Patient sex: M
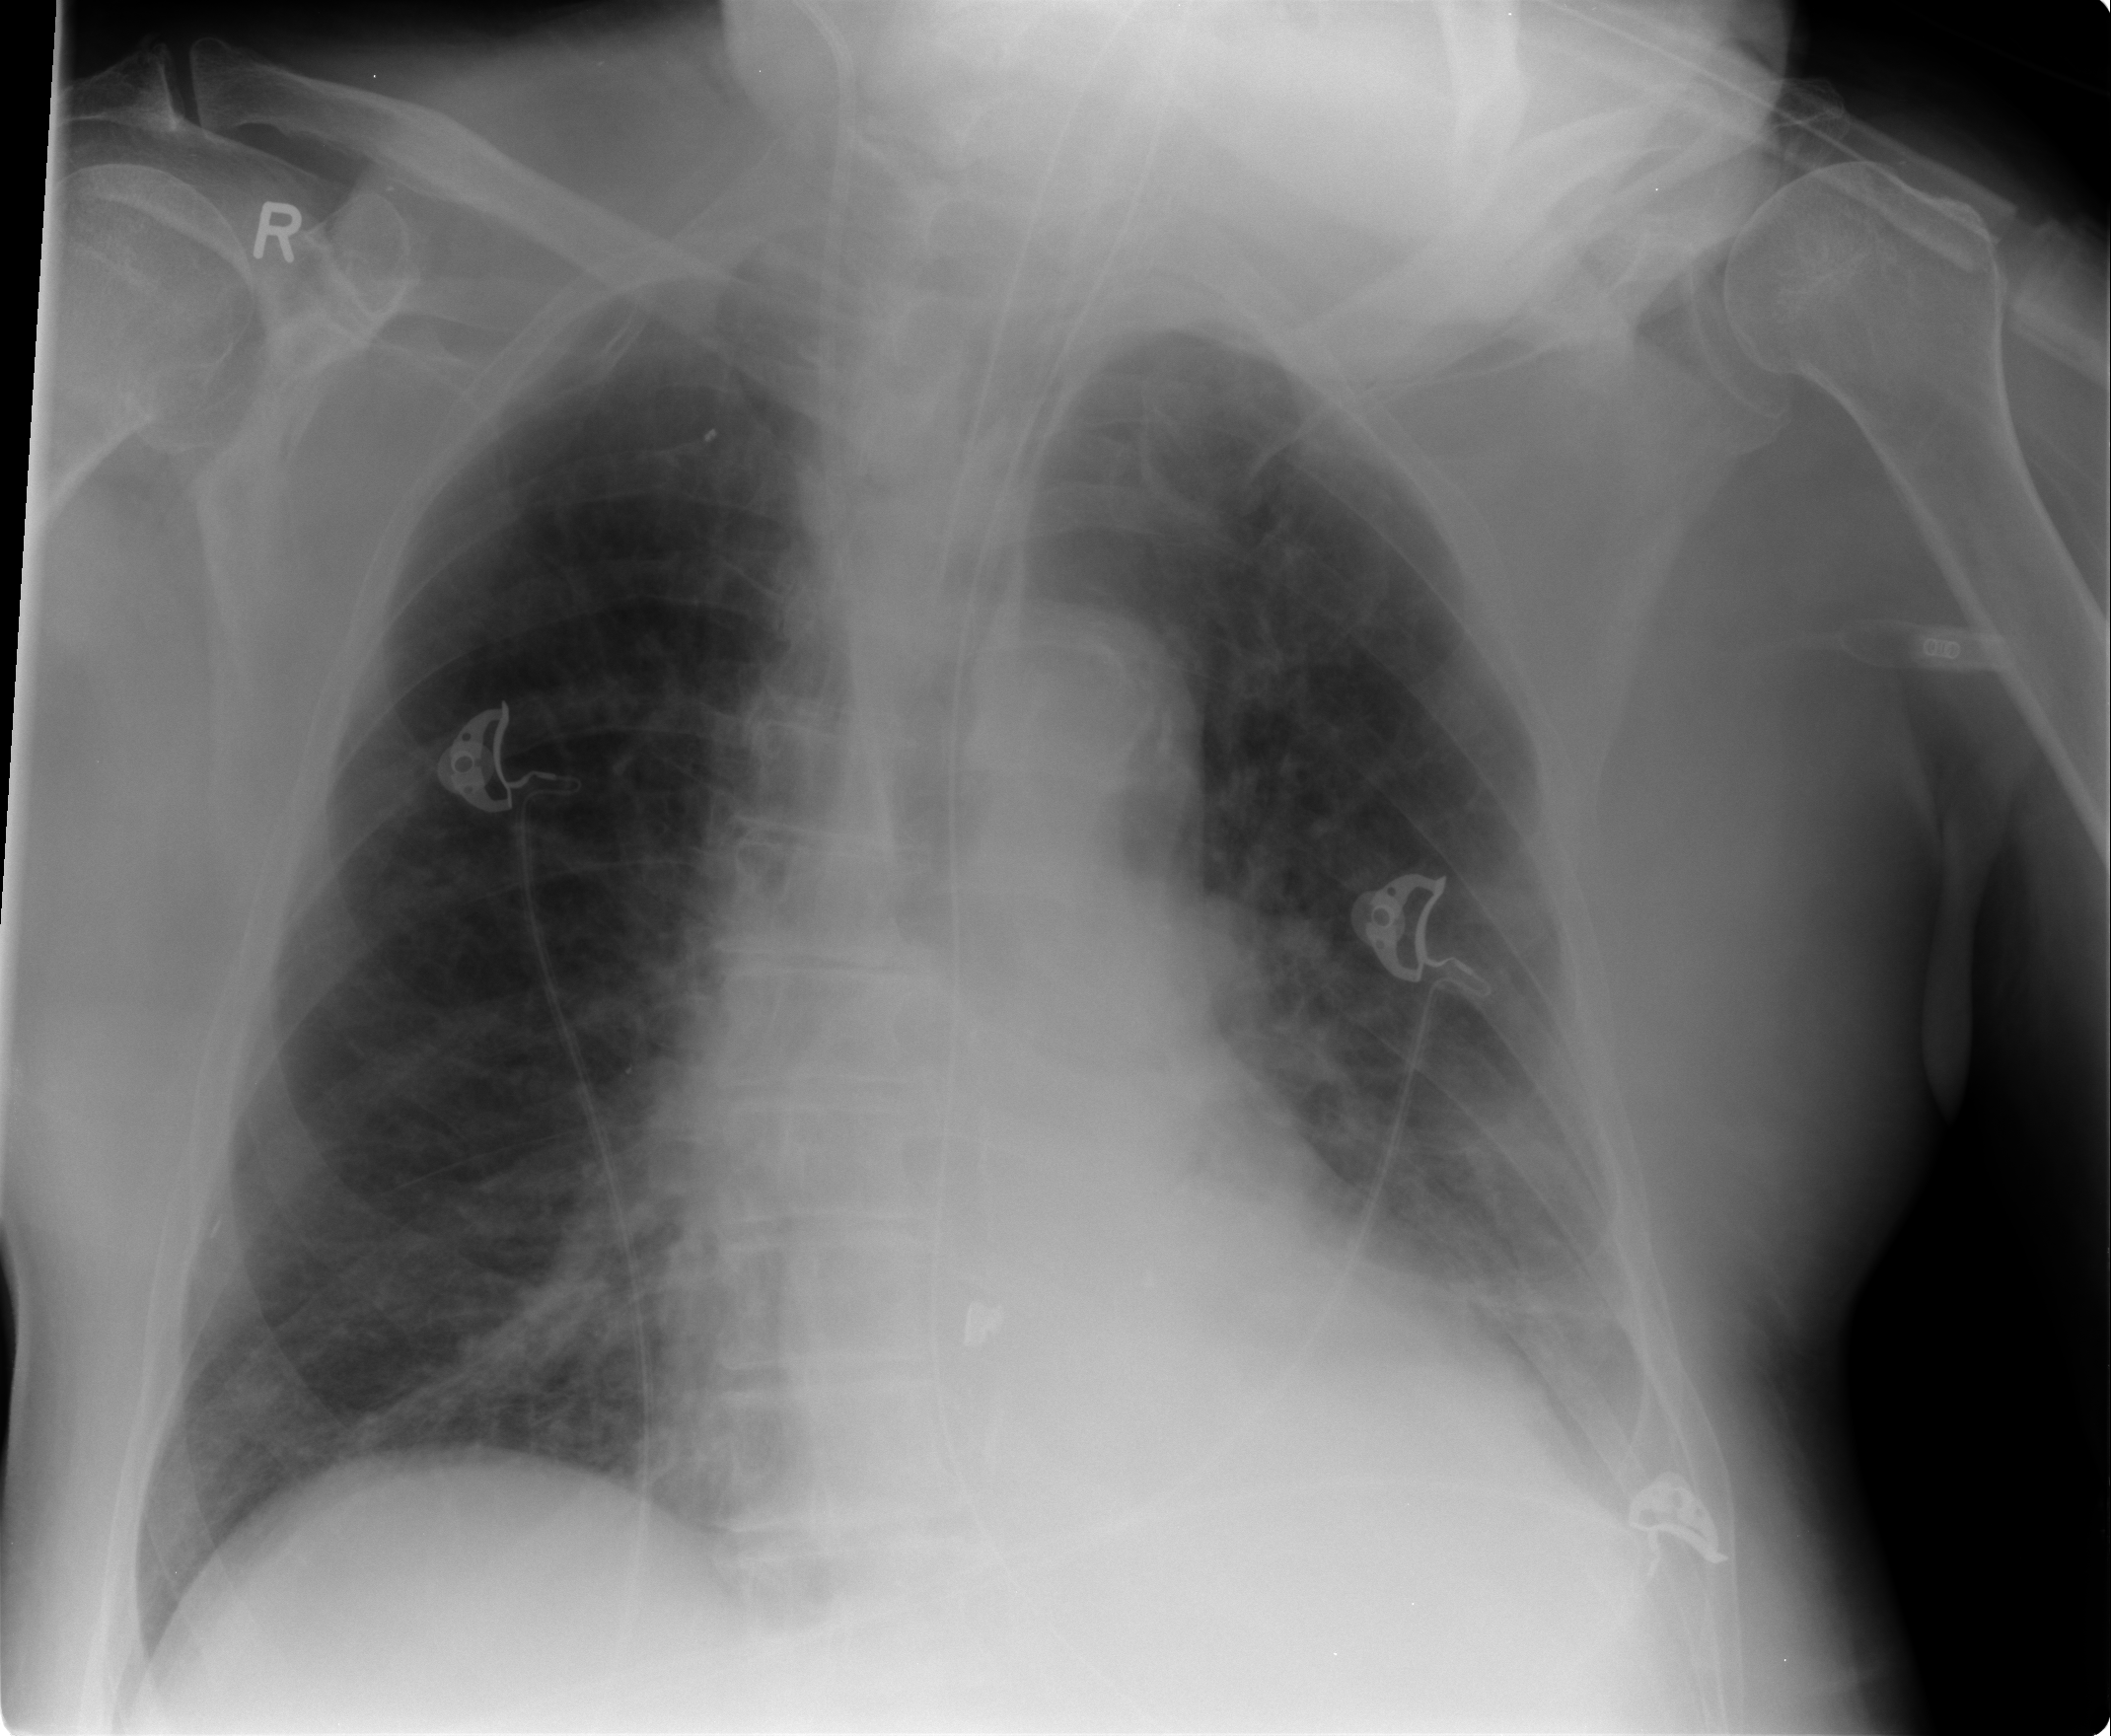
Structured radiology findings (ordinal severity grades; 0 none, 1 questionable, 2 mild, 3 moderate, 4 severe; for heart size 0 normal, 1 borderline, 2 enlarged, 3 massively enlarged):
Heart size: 0
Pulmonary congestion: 0
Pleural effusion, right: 0
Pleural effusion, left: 2
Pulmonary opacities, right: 0
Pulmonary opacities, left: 0
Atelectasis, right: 2
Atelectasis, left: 2